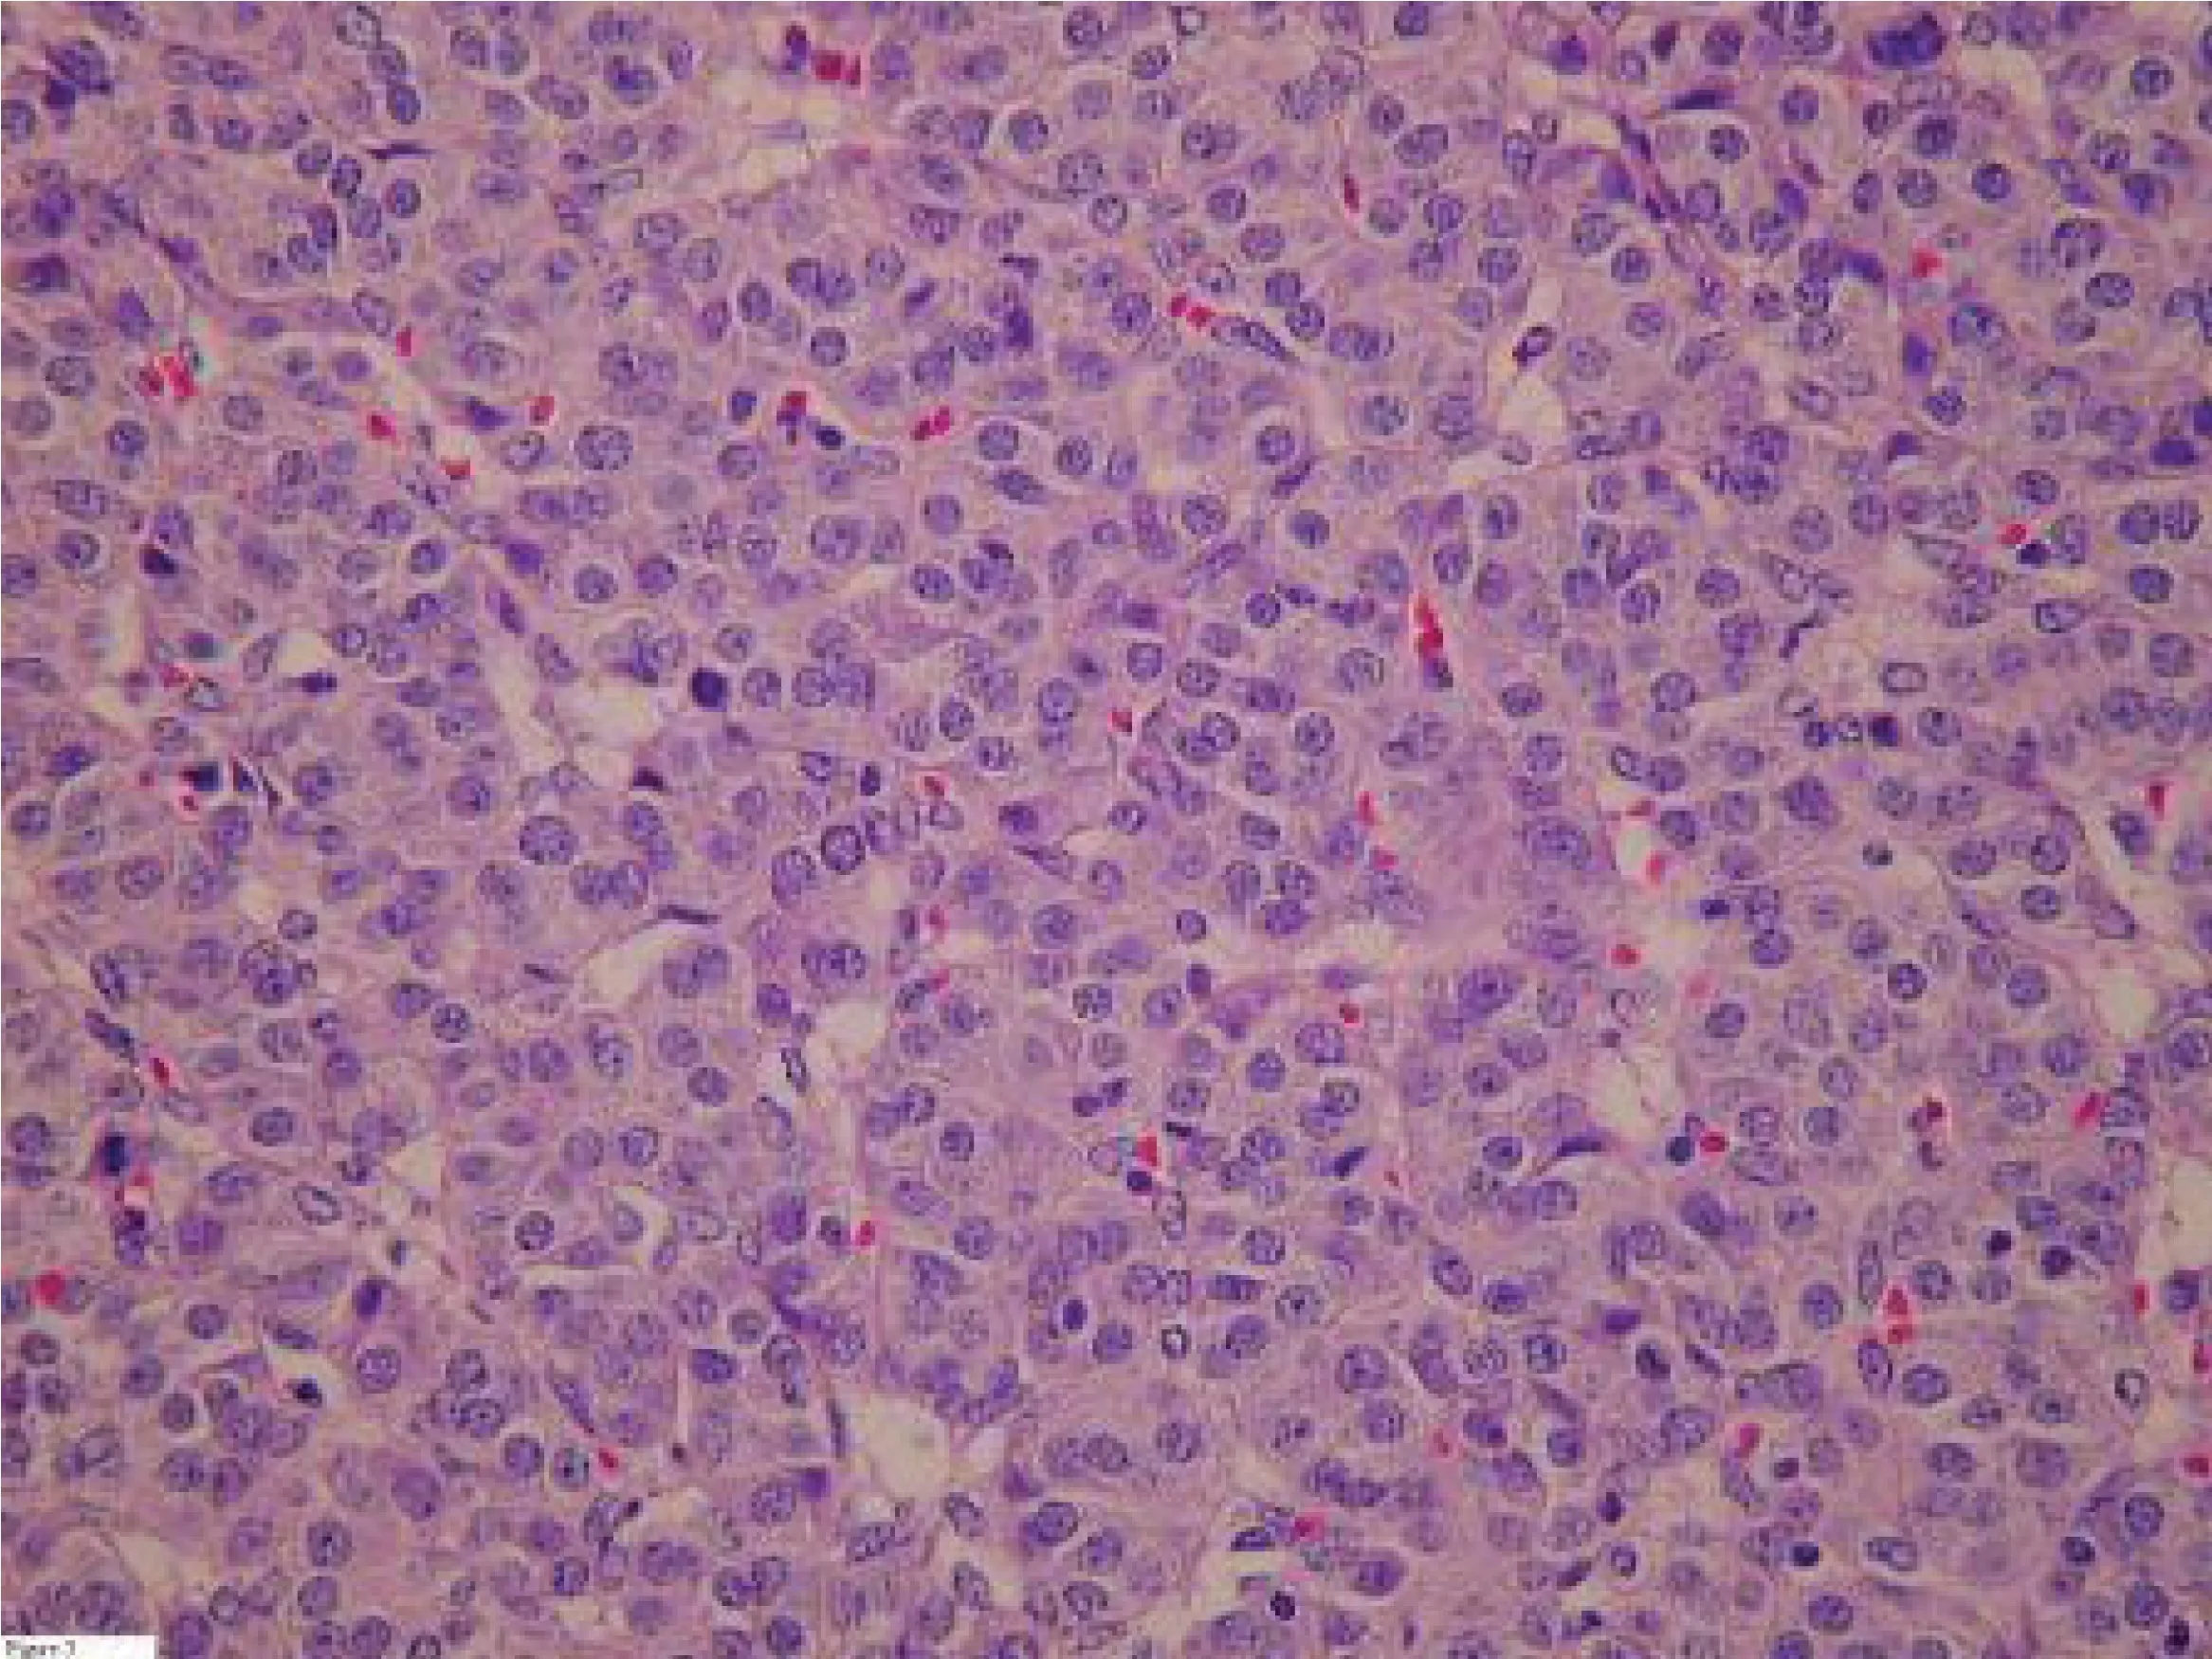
Follicular carcinoma in a struma ovarii.
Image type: pathology (h&e)